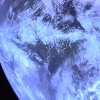
Label: cloud